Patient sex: M
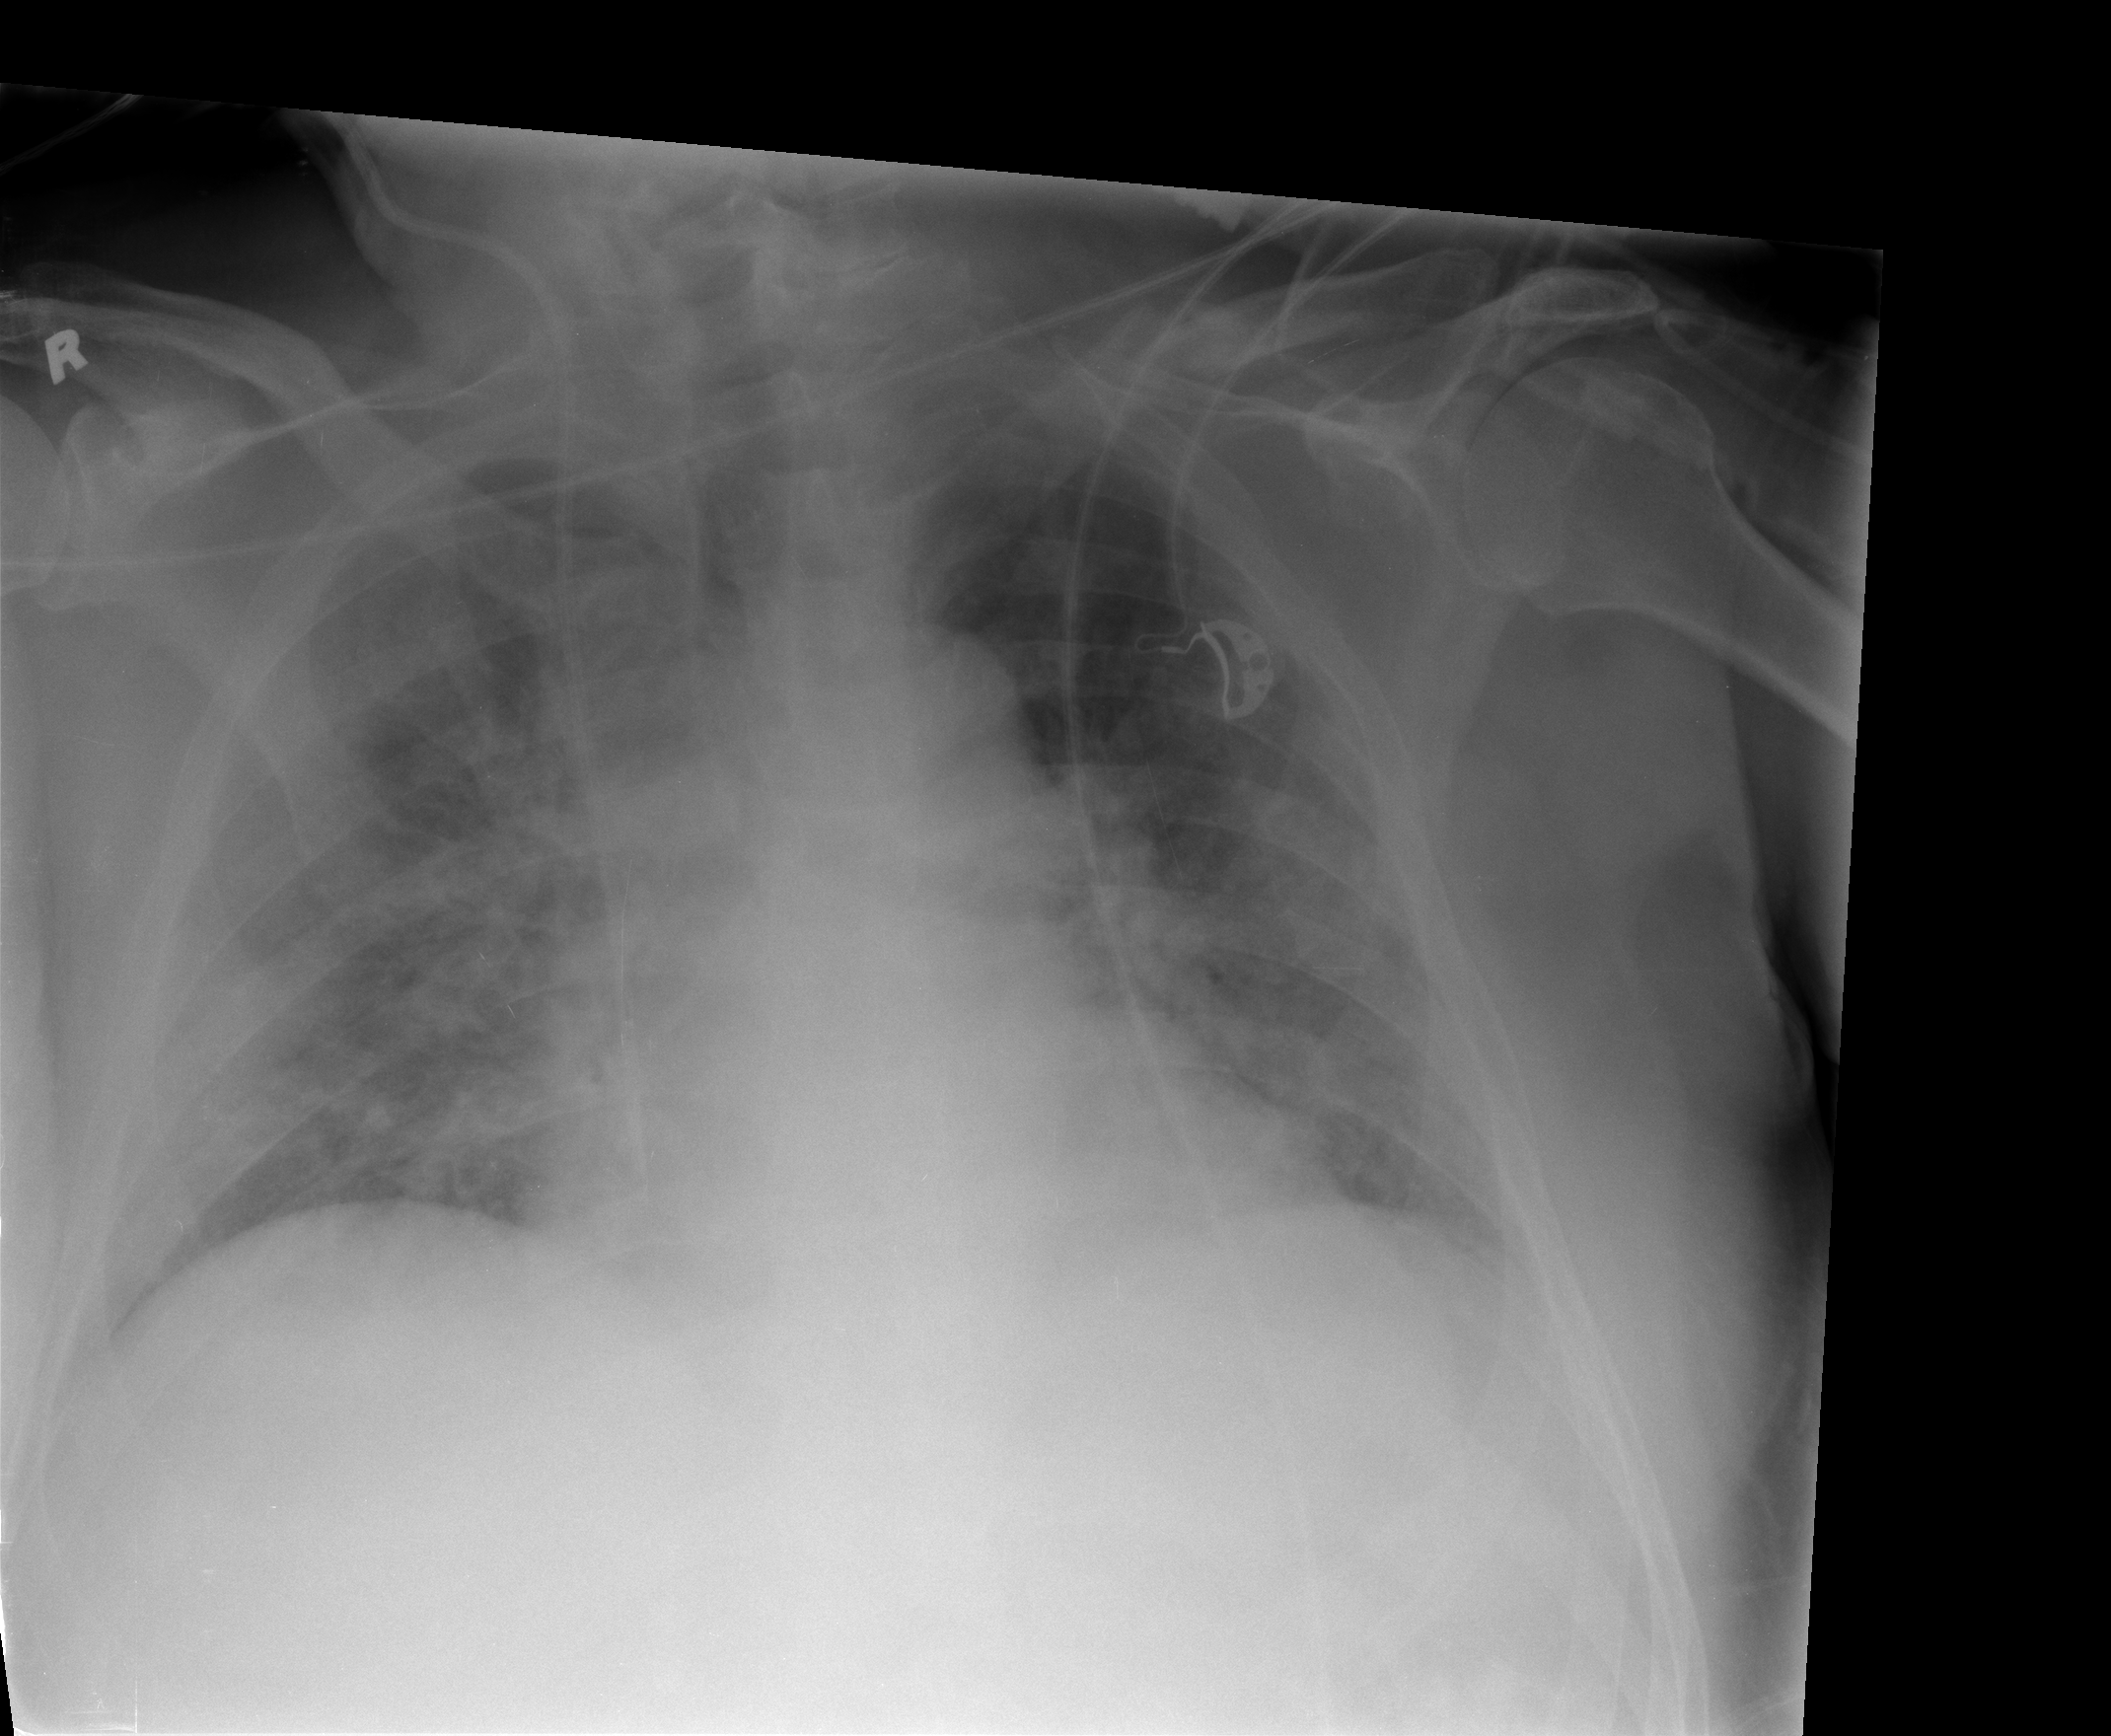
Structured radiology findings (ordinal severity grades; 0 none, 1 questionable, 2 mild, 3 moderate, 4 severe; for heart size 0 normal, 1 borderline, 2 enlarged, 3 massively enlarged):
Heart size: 0
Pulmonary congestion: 2
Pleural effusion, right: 0
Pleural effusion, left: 2
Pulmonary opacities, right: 2
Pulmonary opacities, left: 2
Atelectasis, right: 2
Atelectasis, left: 2